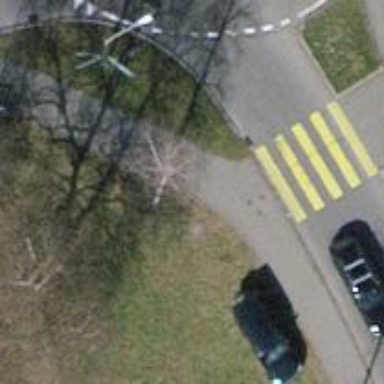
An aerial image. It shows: Asphalt sidewalk.